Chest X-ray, PA view. Patient: 47 years old, sex M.
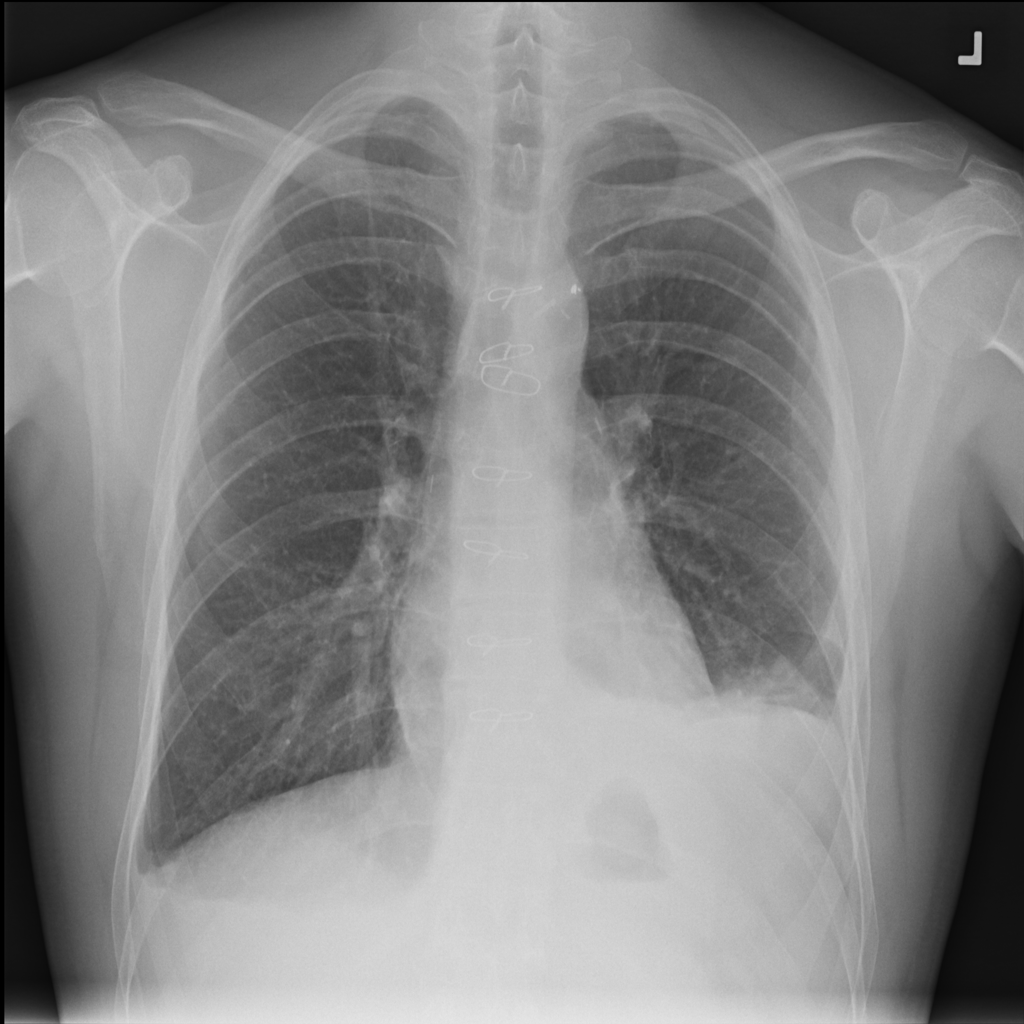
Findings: Atelectasis, Effusion, Infiltration